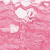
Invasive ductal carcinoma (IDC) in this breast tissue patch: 0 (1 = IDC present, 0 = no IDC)